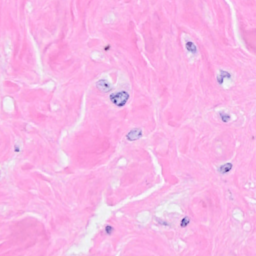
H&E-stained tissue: Breast